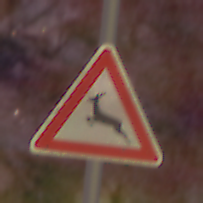
Verkehrszeichen: WildwechselRechts
Umgebung: Outdoor, Suburban
Tageszeit: Night
Wetter: Clear
Licht: Artificial
Jahreszeit: NotSpecified
Kontrast: HighContrast